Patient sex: M
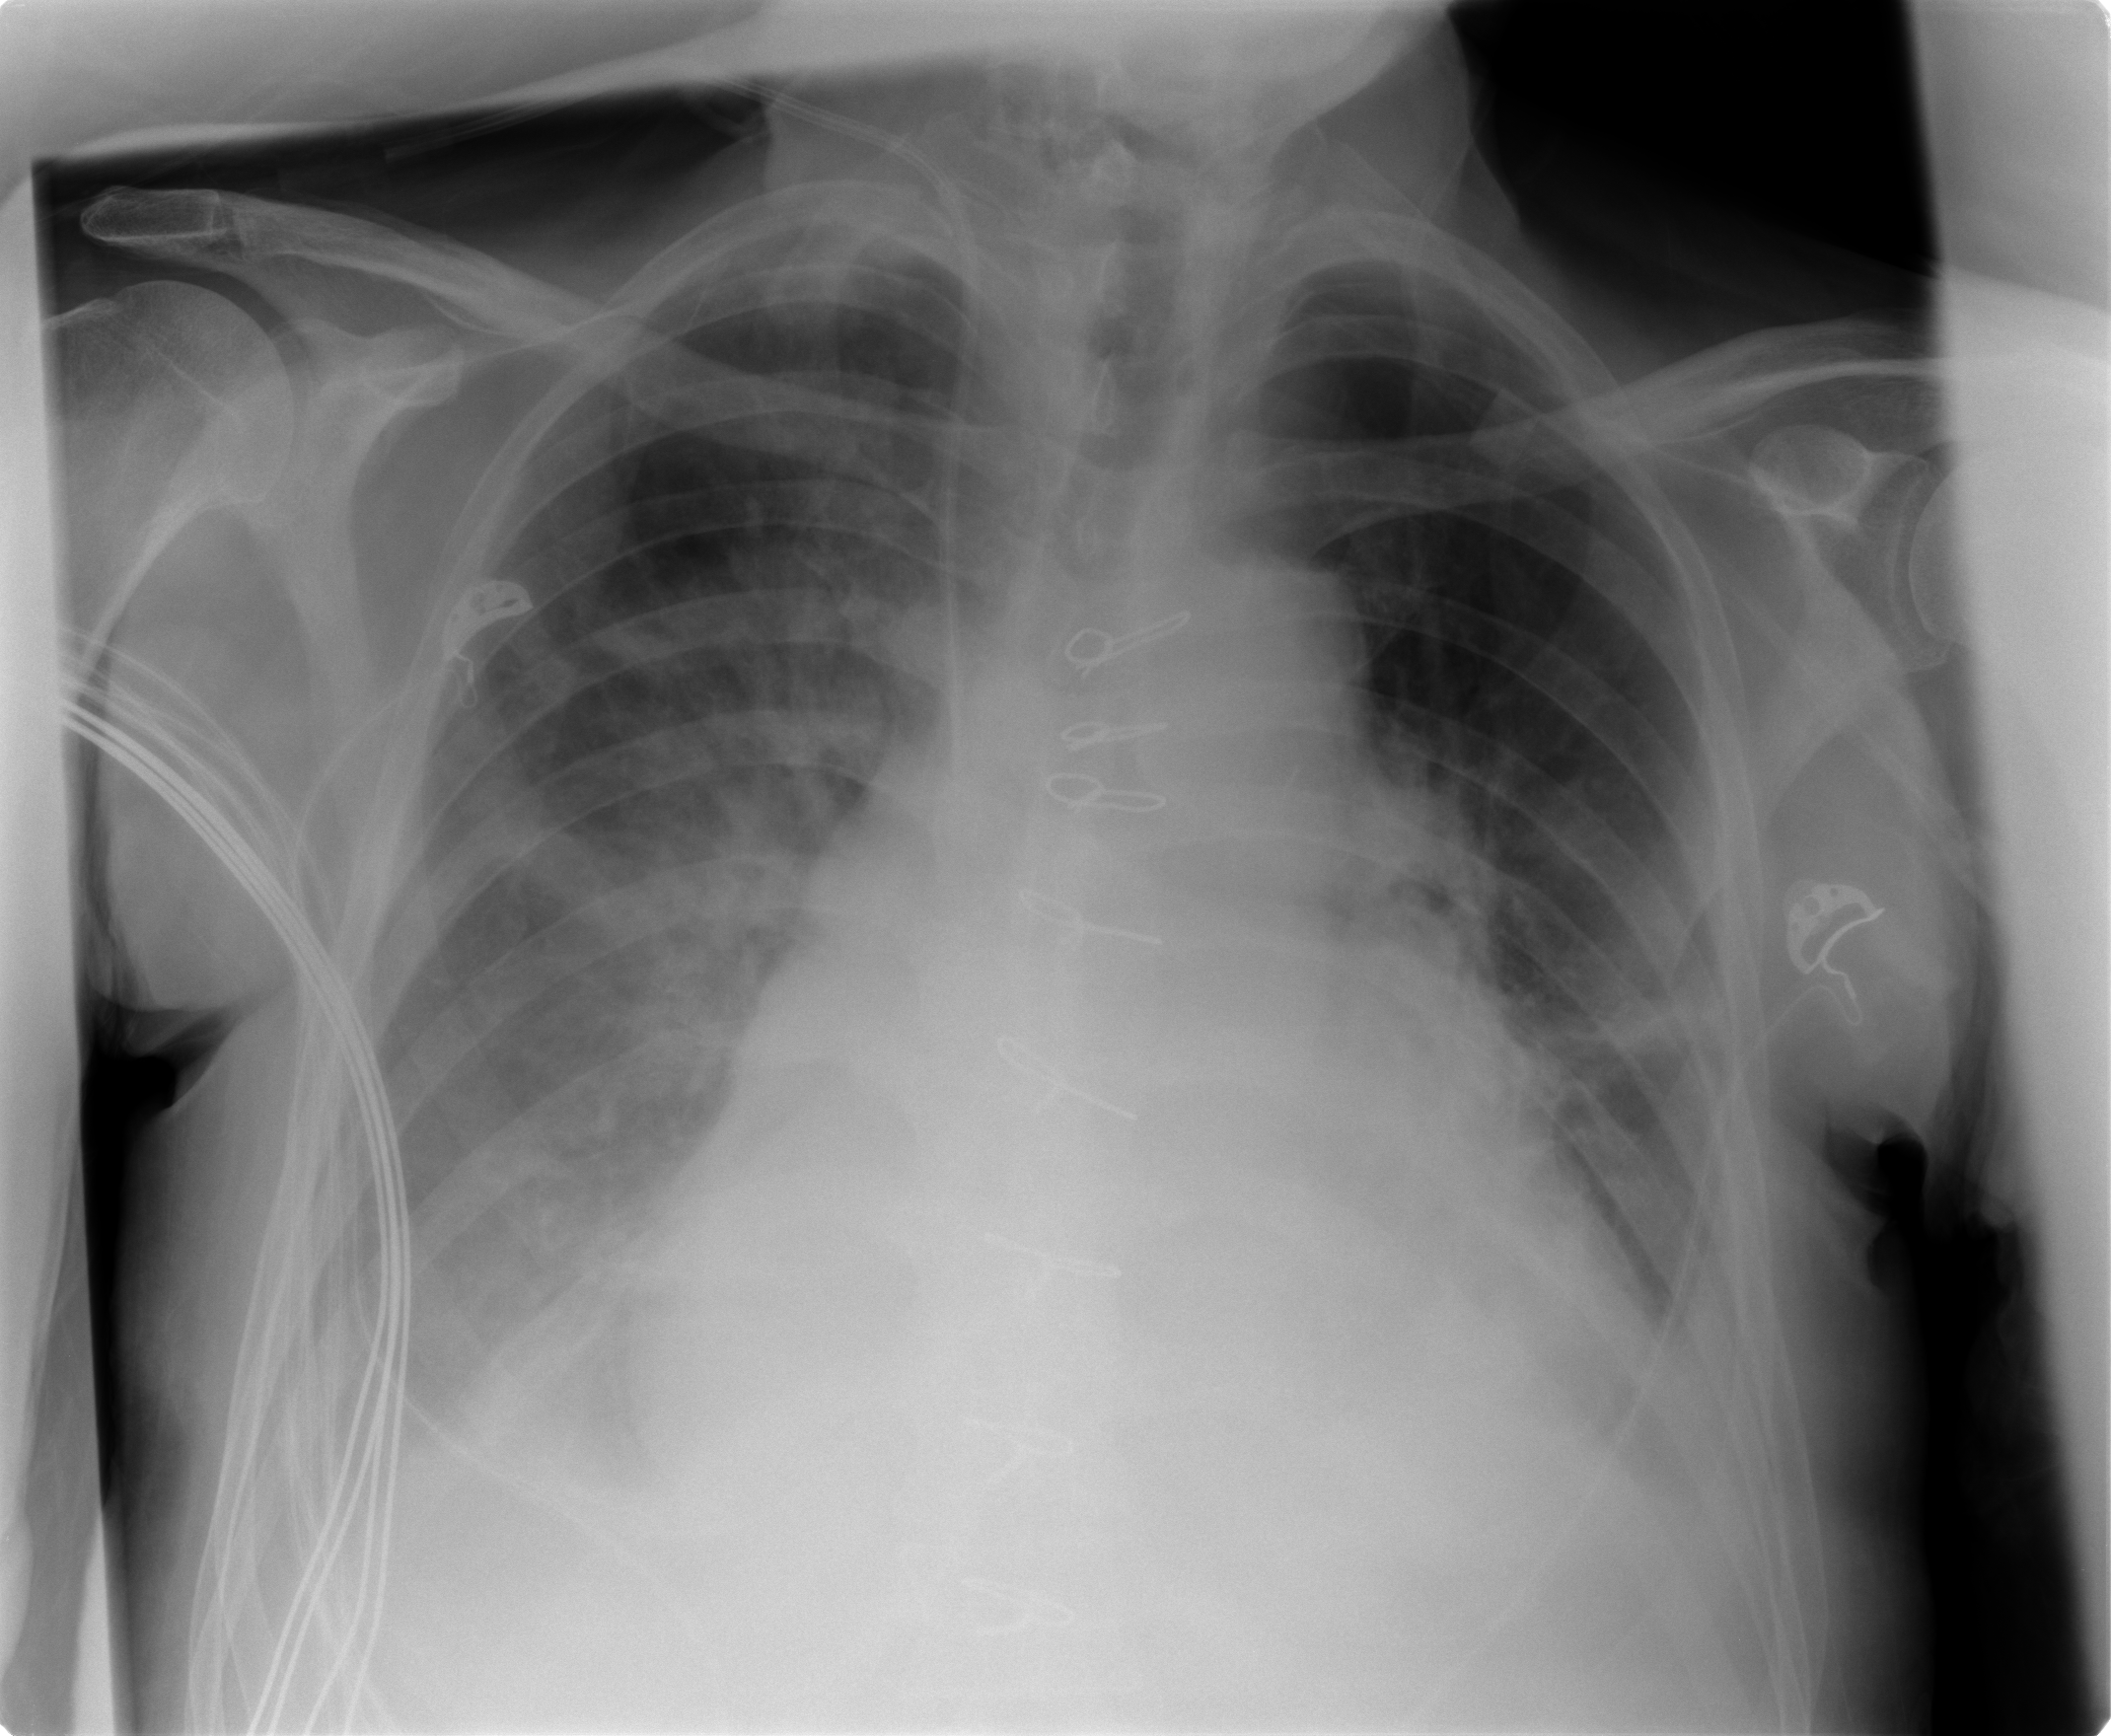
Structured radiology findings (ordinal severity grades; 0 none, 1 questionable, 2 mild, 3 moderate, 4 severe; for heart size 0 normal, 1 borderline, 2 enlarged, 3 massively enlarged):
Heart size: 3
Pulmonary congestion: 3
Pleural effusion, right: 2
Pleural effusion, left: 2
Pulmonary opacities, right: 2
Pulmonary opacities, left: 0
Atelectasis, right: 2
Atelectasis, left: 2